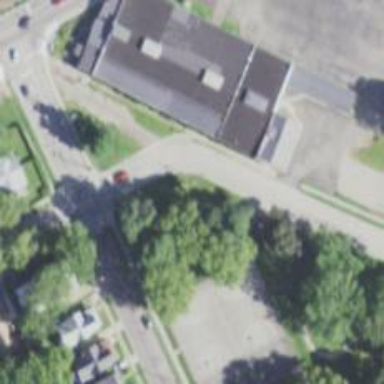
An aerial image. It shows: Residential road with asphalt surface and sidewalk on the left side.